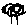
Label: tree